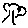
Label: tree